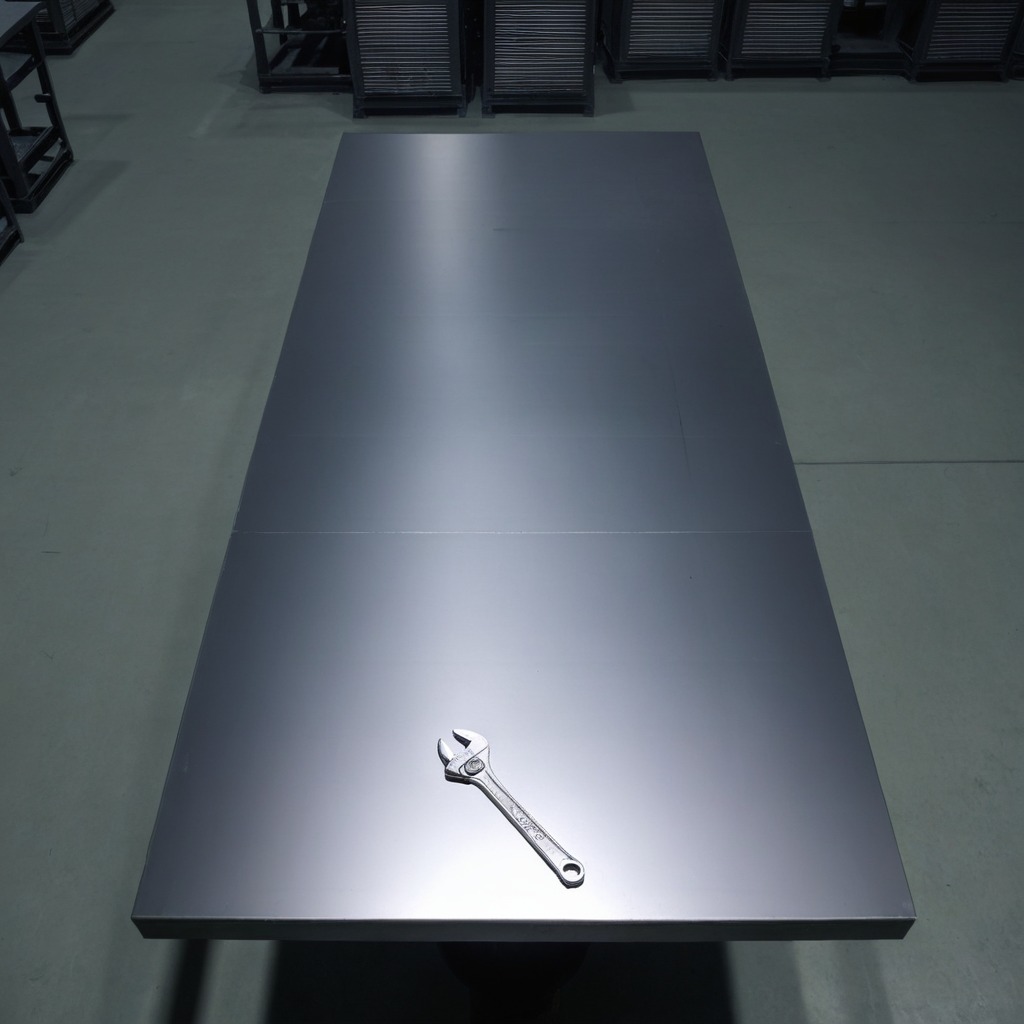
A wrench is lying on a clean empty table in a basement in the evening.